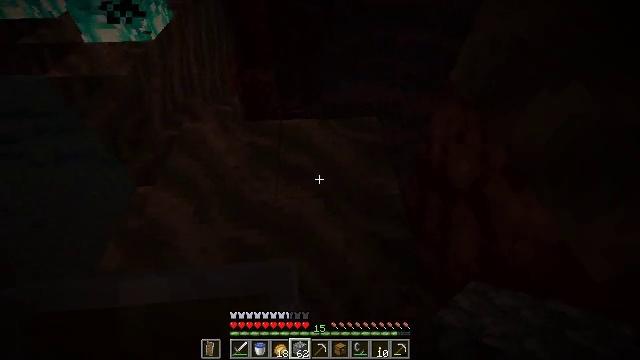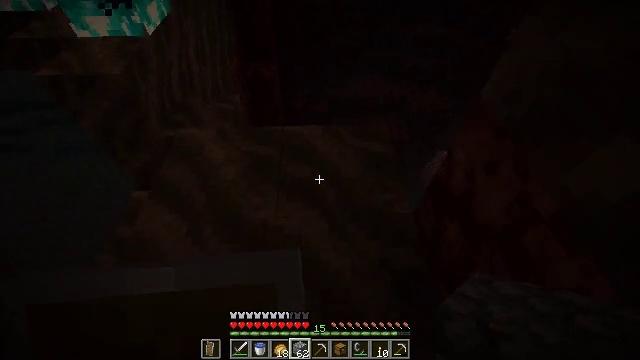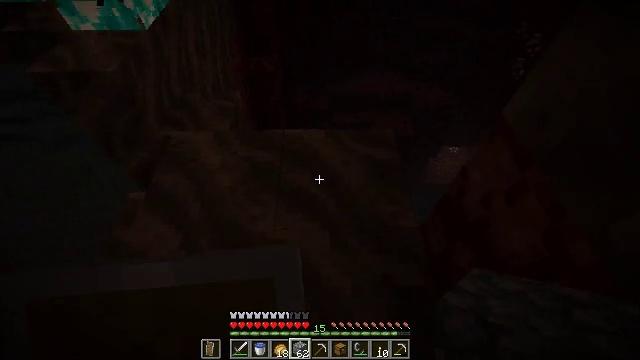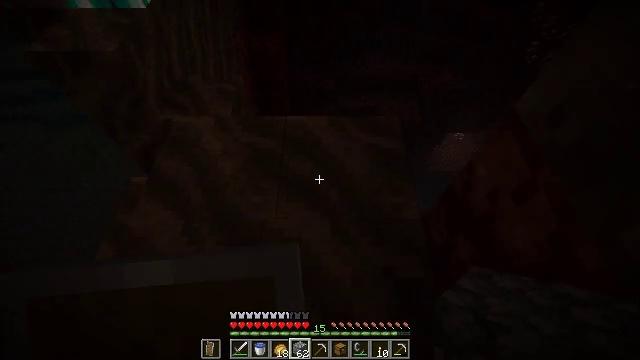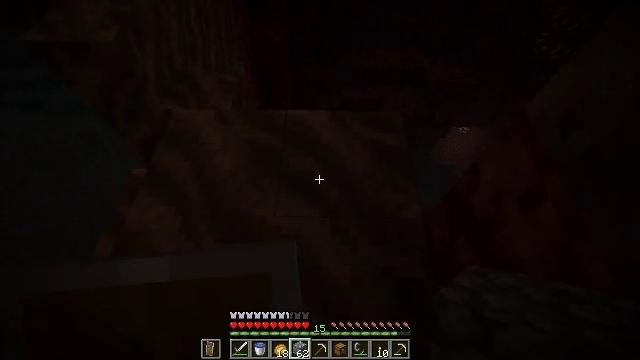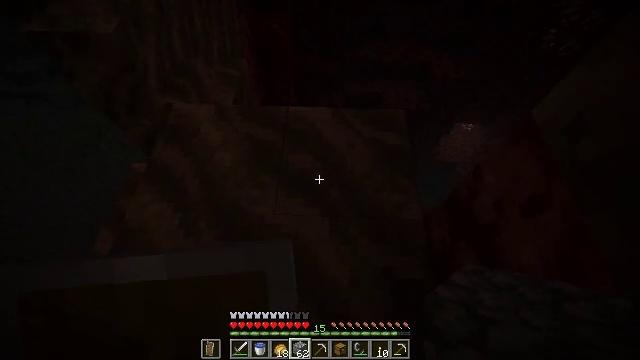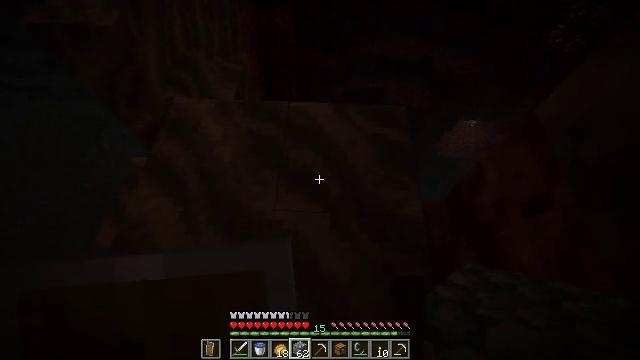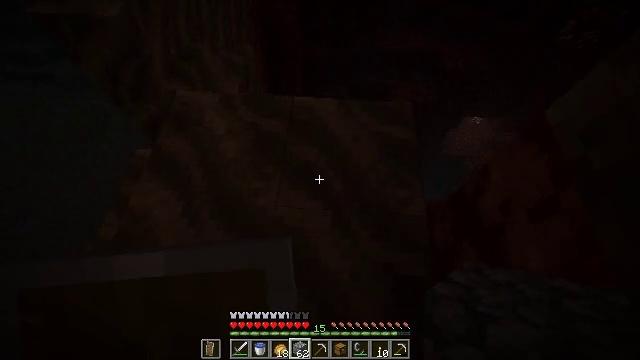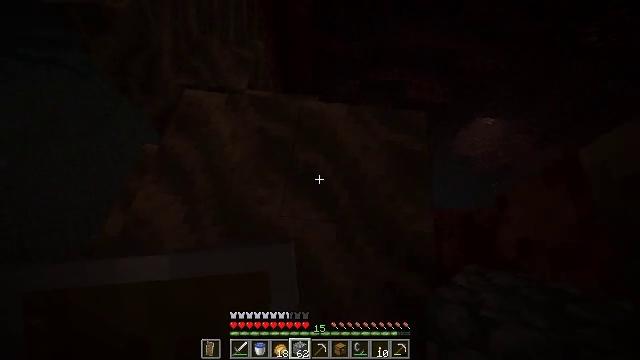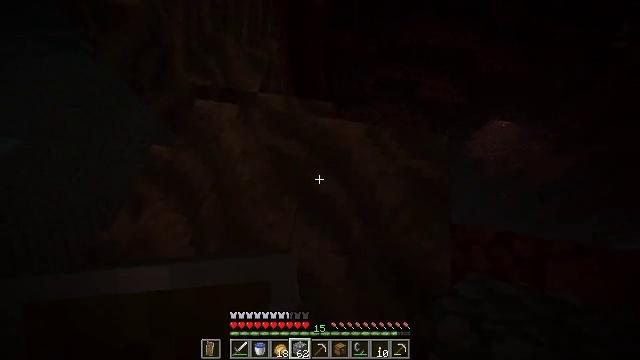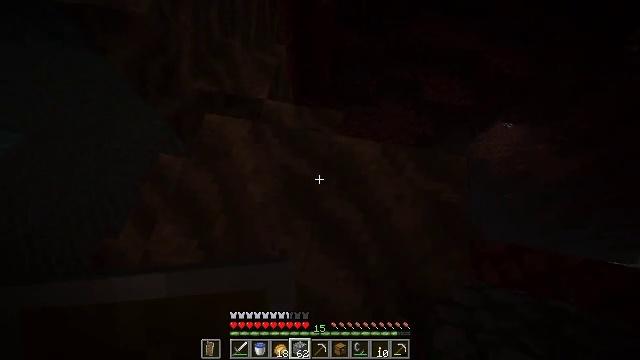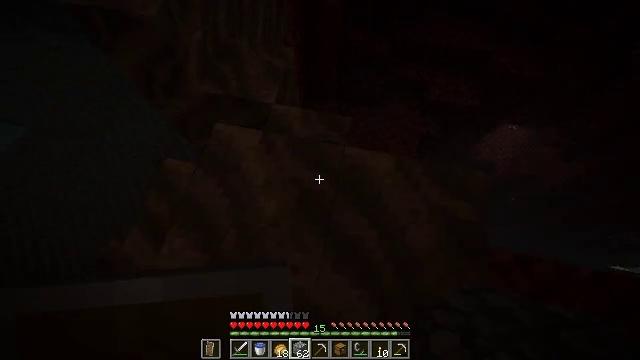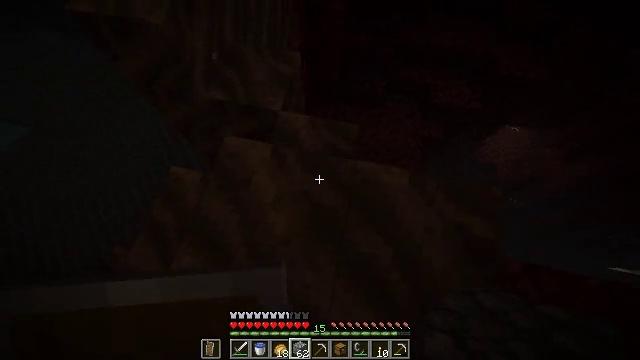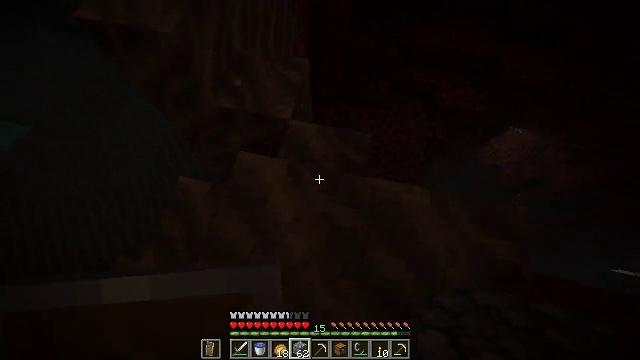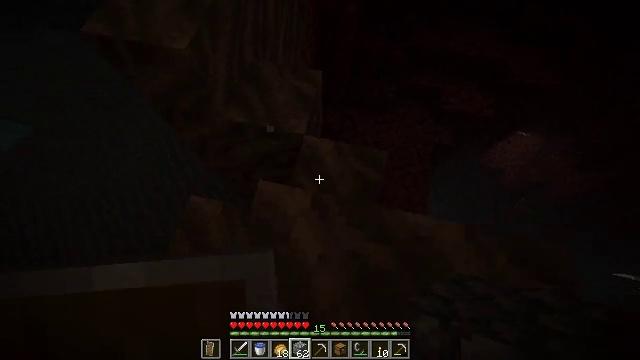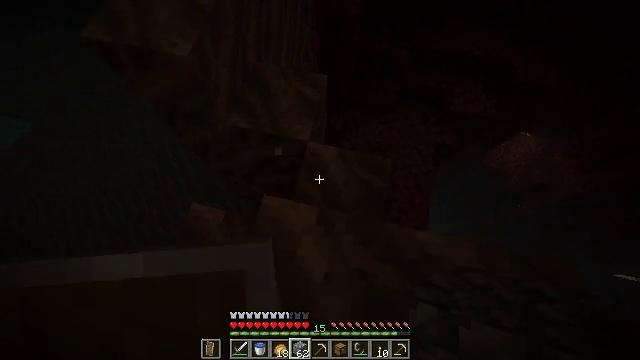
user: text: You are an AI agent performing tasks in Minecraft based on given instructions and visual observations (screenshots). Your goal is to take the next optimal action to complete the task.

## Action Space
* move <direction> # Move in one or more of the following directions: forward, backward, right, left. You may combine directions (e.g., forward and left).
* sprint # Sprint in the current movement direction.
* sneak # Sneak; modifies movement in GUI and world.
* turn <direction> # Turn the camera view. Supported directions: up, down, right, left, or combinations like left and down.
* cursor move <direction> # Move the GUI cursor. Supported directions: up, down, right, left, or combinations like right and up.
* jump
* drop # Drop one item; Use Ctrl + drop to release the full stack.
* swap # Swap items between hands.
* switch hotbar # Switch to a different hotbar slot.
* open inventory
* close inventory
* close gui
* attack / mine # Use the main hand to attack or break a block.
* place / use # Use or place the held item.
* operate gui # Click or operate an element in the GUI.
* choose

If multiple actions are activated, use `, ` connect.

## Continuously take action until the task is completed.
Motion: motion action
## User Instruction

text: Break the block holding the soul fire.
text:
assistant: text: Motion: move forward, turn left and down
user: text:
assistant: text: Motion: turn down
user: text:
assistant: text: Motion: turn left and down
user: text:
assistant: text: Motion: turn down
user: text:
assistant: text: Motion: turn down
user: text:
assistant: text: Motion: turn down
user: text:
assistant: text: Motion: move forward, turn left and down
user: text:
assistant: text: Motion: move forward, turn left and down
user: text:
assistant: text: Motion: move forward and move left, turn left and down
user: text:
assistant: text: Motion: move forward and move left
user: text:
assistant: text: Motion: move forward and move left
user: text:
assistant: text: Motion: move forward and move left
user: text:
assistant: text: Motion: move forward and move left
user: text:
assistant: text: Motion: move forward
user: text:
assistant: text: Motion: move forward
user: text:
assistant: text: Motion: no_op
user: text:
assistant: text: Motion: no_op
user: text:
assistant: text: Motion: no_op
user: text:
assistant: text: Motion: no_op
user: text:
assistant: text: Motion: no_op
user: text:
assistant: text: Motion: no_op
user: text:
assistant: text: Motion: no_op
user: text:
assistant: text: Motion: no_op
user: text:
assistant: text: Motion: no_op
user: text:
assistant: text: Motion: no_op
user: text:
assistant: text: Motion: no_op
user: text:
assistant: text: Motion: turn up
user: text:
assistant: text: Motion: turn left and up
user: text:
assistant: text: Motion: turn left and up
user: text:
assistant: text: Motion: turn left and up